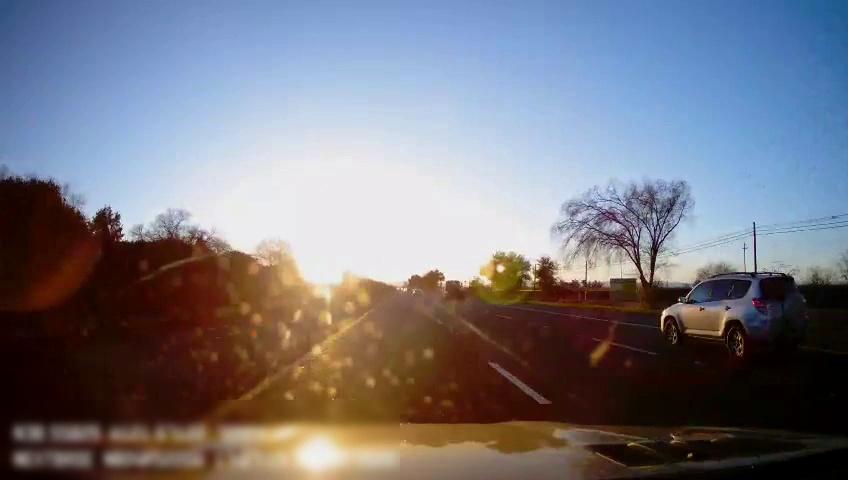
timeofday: Day
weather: Sunny
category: Drivable Space
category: Vehicles | Car
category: Vehicles | SUV
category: Vehicles | Truck
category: Lanes | Alternate Lane
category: Lanes | Current Lane
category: Lanes | Current Lane
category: Lanes | Alternate Lane
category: Traffic | Signs